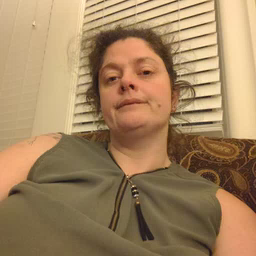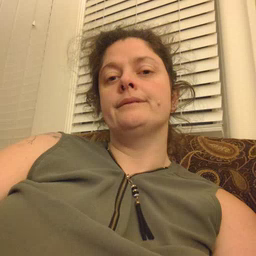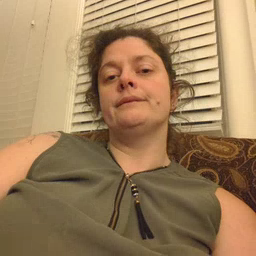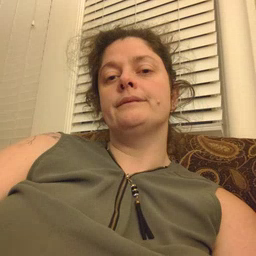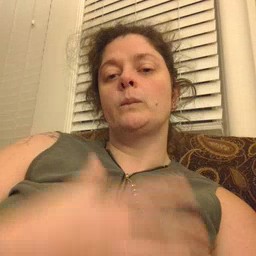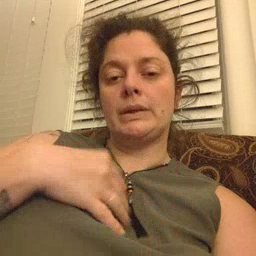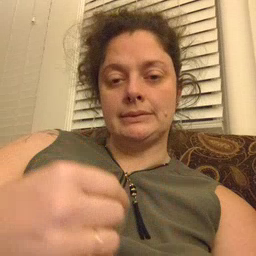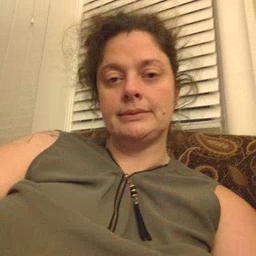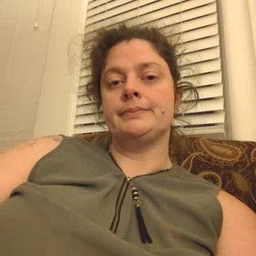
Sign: white